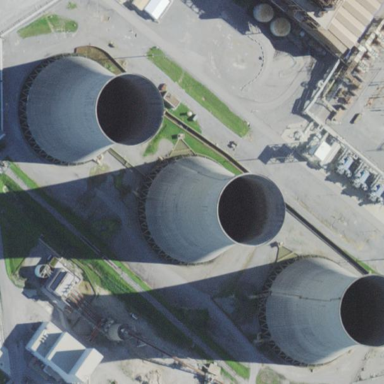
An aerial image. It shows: Building with cooling tower that serves as man-made structure.